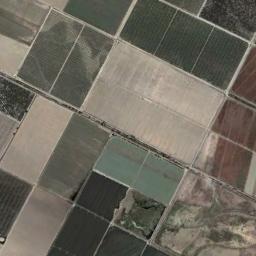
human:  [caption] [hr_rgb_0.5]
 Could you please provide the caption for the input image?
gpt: There are many rectangular farmlands of different shades .

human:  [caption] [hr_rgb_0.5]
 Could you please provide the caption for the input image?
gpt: Many neatly arranged dark green, light green, Khaki and brown mixed-sized rectangular farm fields .

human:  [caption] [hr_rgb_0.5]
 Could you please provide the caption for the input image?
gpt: Some rectangular farmlands of different colors and sizes are arranged in neat rows .

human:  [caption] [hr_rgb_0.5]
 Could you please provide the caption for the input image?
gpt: There are some green and bare rectangular farmland .

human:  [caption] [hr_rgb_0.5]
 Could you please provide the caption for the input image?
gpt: There are some rectangular farmlands of different colors .